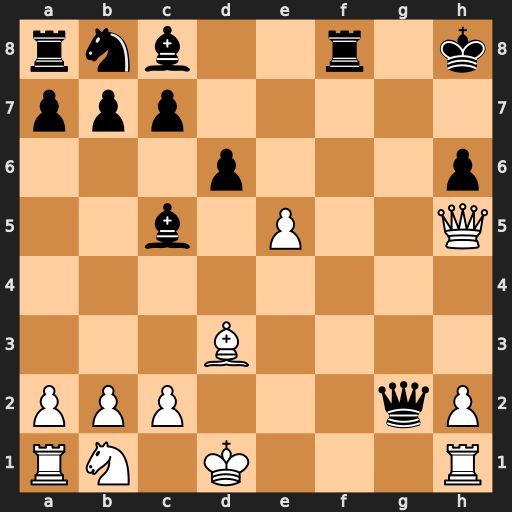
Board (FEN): rnb2r1k/ppp5/3p3p/2b1P2Q/8/3B4/PPP3qP/RN1K3R
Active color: w
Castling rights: -
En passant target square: -
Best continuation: Qxh6+ Kg8 Qh7#